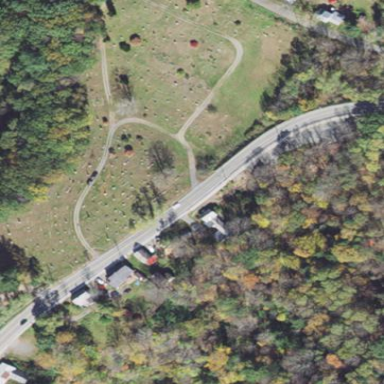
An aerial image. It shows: Grave yard.